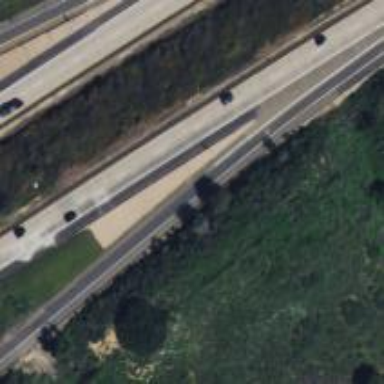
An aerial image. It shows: Motorway link.